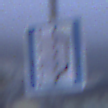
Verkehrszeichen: NothalteUndPannenbucht
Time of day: SunriseSunset
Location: Outdoor (Urban)
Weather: Overcast
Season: NotSpecified
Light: Natural